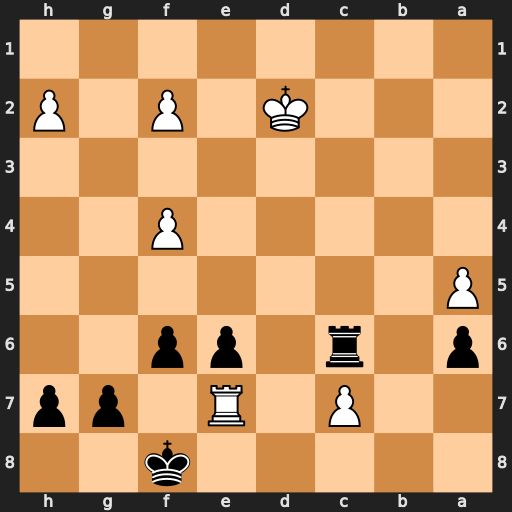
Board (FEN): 5k2/2P1R1pp/p1r1pp2/P7/5P2/8/3K1P1P/8
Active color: b
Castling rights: -
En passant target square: -
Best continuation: Kxe7 c8=R Rxc8